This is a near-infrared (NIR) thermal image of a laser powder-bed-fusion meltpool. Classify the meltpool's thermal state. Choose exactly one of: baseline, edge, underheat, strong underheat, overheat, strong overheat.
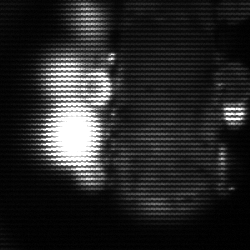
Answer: strong underheat